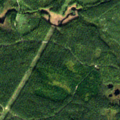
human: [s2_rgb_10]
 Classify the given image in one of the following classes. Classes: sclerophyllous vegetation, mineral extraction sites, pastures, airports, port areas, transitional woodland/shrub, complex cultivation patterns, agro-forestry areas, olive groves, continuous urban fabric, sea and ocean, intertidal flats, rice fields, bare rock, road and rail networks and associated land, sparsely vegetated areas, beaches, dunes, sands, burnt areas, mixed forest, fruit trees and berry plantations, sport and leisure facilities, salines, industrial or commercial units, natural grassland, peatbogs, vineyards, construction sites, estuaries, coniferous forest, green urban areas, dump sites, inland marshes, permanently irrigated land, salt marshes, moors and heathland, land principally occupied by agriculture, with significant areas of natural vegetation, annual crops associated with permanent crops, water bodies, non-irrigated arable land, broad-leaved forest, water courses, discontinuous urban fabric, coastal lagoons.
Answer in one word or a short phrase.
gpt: coniferous forest, mixed forest